Question: I have simple button with image and text, but text not align by image.
'''
<button type="button" class="btn btn-danger btn-sm dropdown-toggle" data-toggle="dropdown" aria-expanded="false">
<img class="" style="min-width: 16px;min-height: 16px;width: 16px;height: 16px;" src="/Content/img/cart.png">
<span>Buy</span>
<span class="caret"></span>
</button>
'''
And screenshot

And jsfiddle <URL>
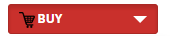
Answer: Add id to your text span like this...
'''
<button type="button" class="btn btn-danger btn-sm dropdown-toggle" data-toggle="dropdown" aria-expanded="false">
<img class="" style="min-width: 16px;min-height: 16px;width: 16px;height: 16px;" src="/Content/img/cart.png">
<span id="btn-text">Buy</span>
<span class="caret"></span>
</button>
'''
In CSS, add
'''
#btn-text {
margin-top: 5px; /* Change this value if you want */
}
'''